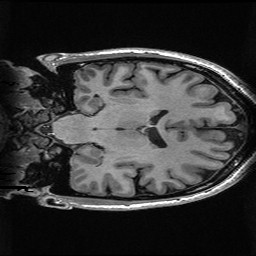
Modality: T1w
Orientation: coronal
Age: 30
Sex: male